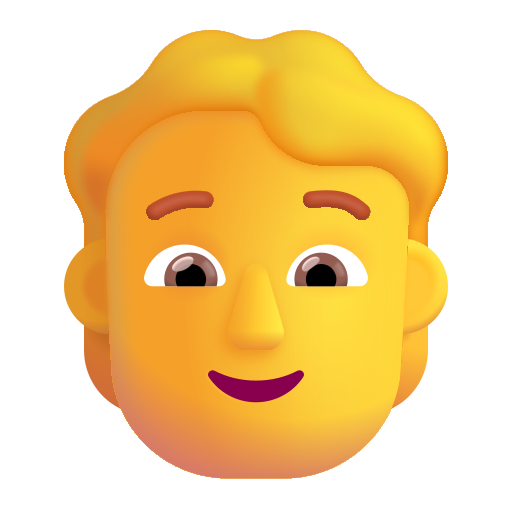
person color default